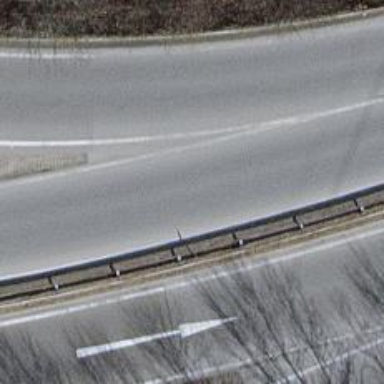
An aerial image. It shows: Asphalt motorway link.